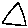
Label: triangle